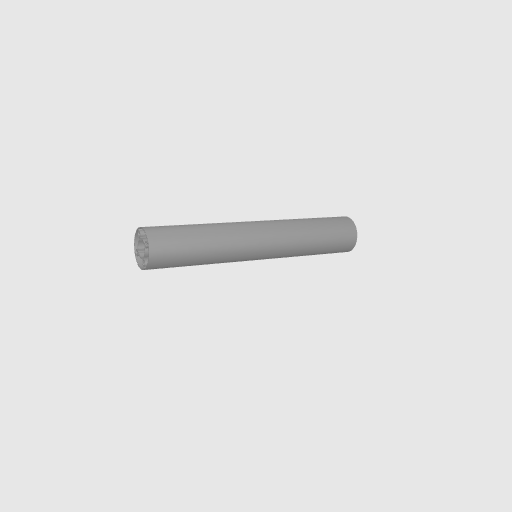
Part: GoTUBE192